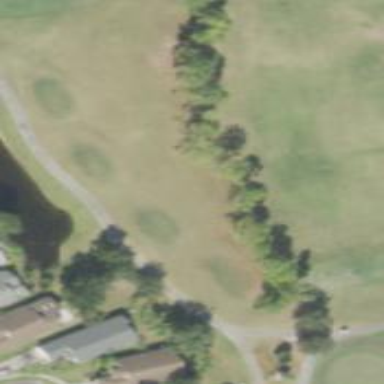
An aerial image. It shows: Grass area designated as golf tee.